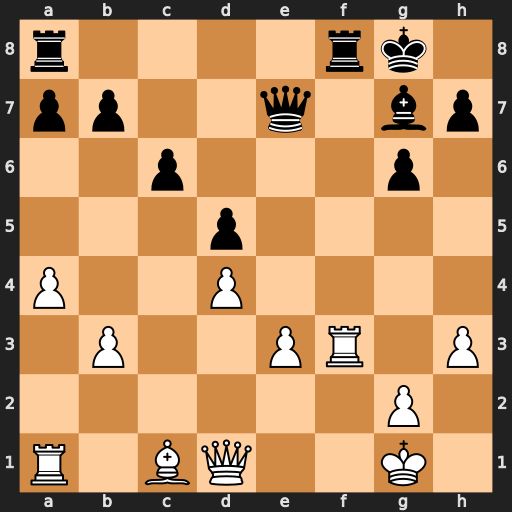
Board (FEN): r4rk1/pp2q1bp/2p3p1/3p4/P2P4/1P2PR1P/6P1/R1BQ2K1
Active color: w
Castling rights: -
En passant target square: -
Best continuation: Ba3 Qd7 Bxf8